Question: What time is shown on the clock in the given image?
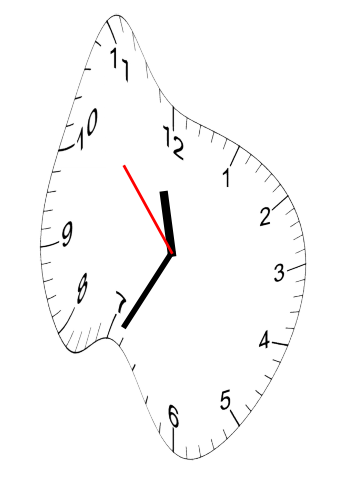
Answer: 11:34:53